Question: in our subscription we have some Notification Hubs. And we have a customized role to enable Key Users to manage only these Notification Hubs. But these users are currently not able to see any of the monitoring data about the hubs. When they open the monitoring tab the diagram is just empty.
So I am wondering what action do I need to give them permission to, in order to enable them to manage and see the monitoring data about their notfication hubs.
The current permissions look like this:

thx, Kristof
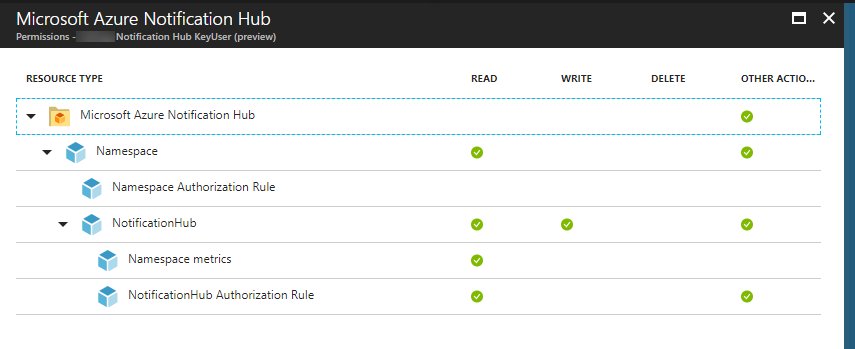
Answer: The monitoring charts, autoscale settings and alerts are part of the namespace. See this article for more information:
<URL>
So you need to give the users the following permissions:
- -